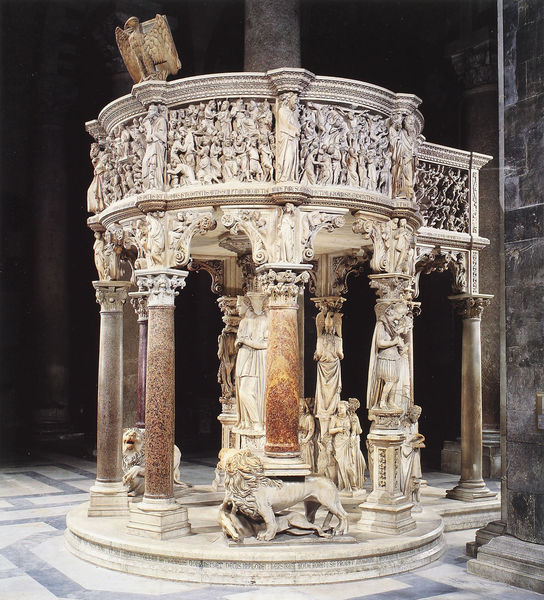
Titel: Kanzel
Künstler: Giovanni Pisano
Standort: Pisa, Dom (EU - I - Toskana)
Schlagwörter: adler, frauen, menschen, säulen, mensch, kirche, figur, relief, figuren, kapitelle, skulpturen, löwen, kanzel, löwe, männer stein marmor